Question: I was installing Eclipse on ubuntu 14.04.
However, the only thing shown on logcat is just "level".

I had tried to use console to open adb log, that is,
'''
./adb logcat
'''
and it would show all of the message.
Does anyone can tell me how to show all kinds of the message on Eclipse logcat?
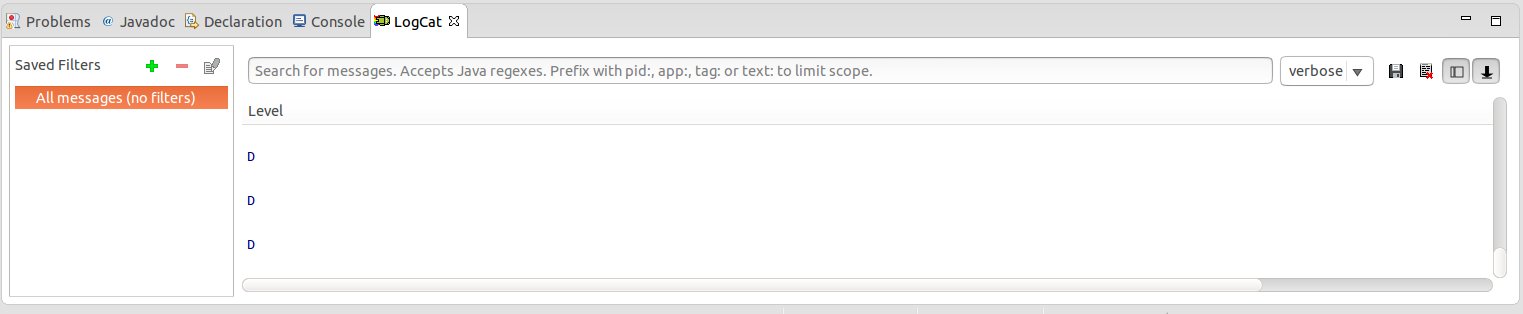
Answer: I had find out how to solve this problem.
Open the file
'''
~/workspace/.metadata/.plugins/org.eclipse.core.runtime/.settings/com.android.ide.eclipse.ddms.prefs
'''
and paste the following setting.
'''
ddms.logcat.auotmonitor.level=error
ddms.logcat.automonitor=false
ddms.logcat.automonitor.userprompt=true
eclipse.preferences.version=1
logcat.view.colsize.Application=176
logcat.view.colsize.Level=154
logcat.view.colsize.PID=154
logcat.view.colsize.TID=65
logcat.view.colsize.Tag=179
logcat.view.colsize.Text=863
logcat.view.colsize.Time=133
'''
It works for me.